【题型】选择题　【知识点】立体几何　【难度】hard
如图, 在棱长为 1 的正方体 \(ABCD-A_1B_1C_1D_1\) 中, \(P\) 为棱 \(BB_1\) 的中点, \(Q\) 为正方形 \(BB_1C_1C\) 内一动点（含边界）, 则下列说法中不正确的是（）

A. 若 \(D_1Q \parallel\) 平面 \(A_1PD\), 则动点 \(Q\) 的轨迹是一条线段

B. 不存在 \(Q\) 点, 使得 \(D_1Q \perp\) 平面 \(A_1PD\)

C. 当且仅当 \(Q\) 点落在棱 \(CC_1\) 上某点处时, 三棱锥 \(Q-A_1PD\) 的体积最大

D. 若 \(D_1Q = \frac{\sqrt{6}}{2}\), 那么 \(Q\) 点的轨迹长度为 \(\frac{\sqrt{2}}{2}\pi\)
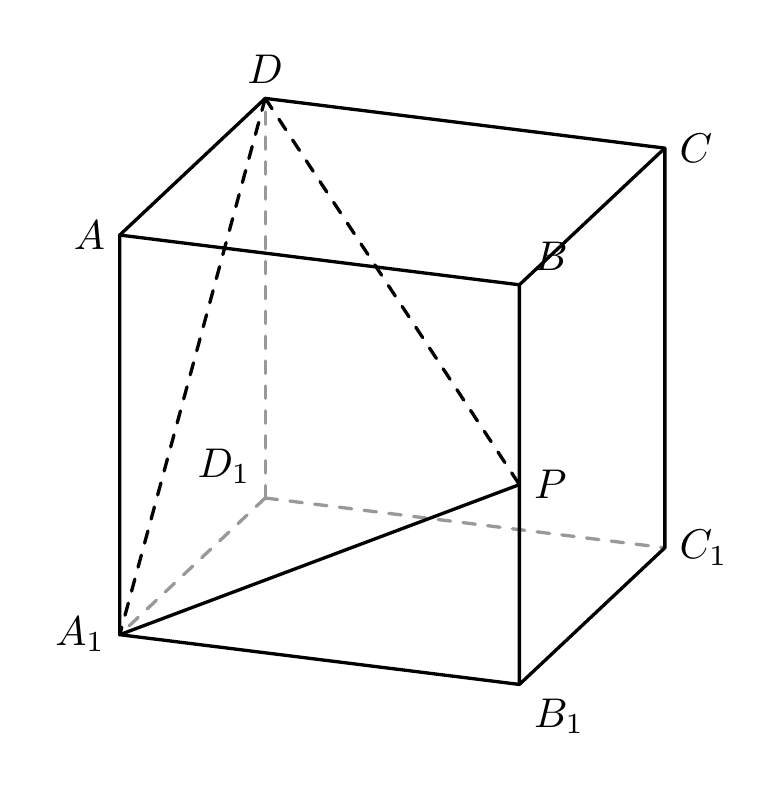
【解答】
【答案】D

【分析】利用线面平行与面面平行的判定定理与性质定理判断 A；建立空间直角坐标系，求得平面 \(A_1PD\) 的法向量，从而利用线面垂直的向量表示可判断 B；利用空间向量法求得点 \(Q\) 到平面 \(A_1PD\) 的距离关于 \(x,z\) 的表达式，分类讨论 \(x+z\) 的取值范围求得三棱锥 \(Q-A_1PD\) 的体积，从而判断 C；利用勾股定理求得 \(C_1Q\) 为定值，从而判断 \(Q\) 的轨迹，进而求其长度判断 D.

【详解】选项 A，分别取 \(B_1C_1, CC_1\) 中点 \(E,F\)，连接 \(D_1E,D_1F,EF,PF\)，

由 \(PF\) 与 \(B_1C_1\)，\(A_1D_1\) 平行且相等得平行四边形 \(A_1PFD_1\)，

所以 \(D_1F \parallel A_1P\)，又 \(D_1F \not\subset\) 平面 \(A_1DP\)，\(A_1P \subset\) 平面 \(A_1DP\)，所以 \(D_1F \parallel\) 平面 \(A_1DP\)，

同理 \(EF \parallel\) 平面 \(A_1DP\)，又 \(EF \cap D_1F = F, EF, D_1F \subset\) 平面 \(D_1EF\)，

所以平面 \(D_1EF \parallel\) 平面 \(A_1DP\)，

当 \(Q \in EF\) 时，\(D_1Q \subset\) 平面 \(D_1EF\)，

所以 \(D_1Q \parallel\) 平面 \(A_1DP\)，即 \(Q\) 点轨迹是线段 \(EF\)，故 A 正确；

选项 B，以 \(D_1\) 为原点，\(D_1A_1,D_1C_1,DC\) 分别为 \(x,y,z\) 轴建立空间直角坐标系，

则 \(A_1(1,0,0), D(0,0,1), P\left(1,1,\frac{1}{2}\right)\)，设 \(Q(x,1,z)(0 \leq x,z \leq 1)\)，

则 \(\overrightarrow{A_1D} = (-1,0,1), \overrightarrow{A_1P} = \left(0,1,\frac{1}{2}\right), \overrightarrow{D_1Q} = (x,1,z)\)，

设 \(\vec{m} = (a,b,c)\) 是平面 \(A_1PD\) 的一个法向量，则
\[
\begin{cases}
\vec{m} \cdot \overrightarrow{A_1D} = -a + c = 0 \\
\vec{m} \cdot \overrightarrow{A_1P} = b + \frac{1}{2}c = 0
\end{cases},
\]

取 \(c=1\)，则 \(\vec{m} = \left(1,-\frac{1}{2},1\right)\)，

若 \(D_1Q \perp\) 平面 \(A_1PD\)，则 \(\overrightarrow{D_1Q} \parallel \vec{m}\)，

所以存在 \(\lambda \in \mathbb{R}\)，使得 \(\overrightarrow{D_1Q} = \lambda \vec{m}\)，则
\[
\begin{cases}
x = \lambda \\
1 = -\frac{\lambda}{2} \\
z = \lambda
\end{cases},
\]
解得 \(x = z = -2 \notin [0,1]\)，

因此正方形 \(B_1C_1CB\) 内（含边界）不存在点 \(Q\)，使得 \(D_1Q \perp\) 平面 \(A_1PD\)，故 B 正确；

选项 C，\(\triangle A_1PD\) 面积为定值，当且仅当点 \(Q\) 到平面 \(A_1PD\) 的距离最大时，

三棱锥 \(Q-A_1PD\) 的体积最大，又 \(\overrightarrow{A_1Q} = (x-1,1,z)\)，

则 \(Q\) 到平面 \(A_1PD\) 的距离为 \(d = \frac{|\overrightarrow{A_1Q} \cdot \vec{m}|}{|\vec{m}|} = \frac{2}{3}\left|x + z - \frac{3}{2}\right|\)，

当 \(0 \leq x+z \leq \frac{3}{2}\) 时，\(d = \frac{2}{3}\left[\frac{3}{2} - (x+z)\right]\)，则当 \(x+z=0\) 时，\(d\) 有最大值 \(1\)；

当 \(\frac{3}{2} \leq x+z \leq 2\) 时，\(d = \frac{2}{3}\left[(x+z) - \frac{3}{2}\right]\)，则当 \(x+z=2\) 时，\(d\) 有最大值 \(\frac{1}{3}\)，

综上，当 \(x+z=0\) 时，\(d\) 取得最大值 \(1\)，

即 \(Q\) 与 \(C_1\) 重合时，\(d\) 取得最大值，三棱锥 \(Q-A_1PD\) 的体积最大，故 C 正确；

选项 D，\(D_1C_1 \perp\) 平面 \(BB_1C_1C, CQ \subset\) 平面 \(BB_1C_1C\)，所以 \(D_1C_1 \perp C_1Q\)，

所以 \(C_1Q = \sqrt{D_1Q^2 - D_1C_1^2} = \sqrt{\left(\frac{\sqrt{6}}{2}\right)^2 - 1^2} = \frac{\sqrt{2}}{2}\)，

所以 \(Q\) 点轨迹是以 \(C_1\) 为圆心，\(\frac{\sqrt{2}}{2}\) 为半径的圆弧，圆心角是 \(\frac{\pi}{2}\)，

则其轨迹长度为 \(\frac{1}{4} \times 2\pi \times \frac{\sqrt{2}}{2} = \frac{\sqrt{2}}{4}\pi\)，故 D 错误.

故选：D.
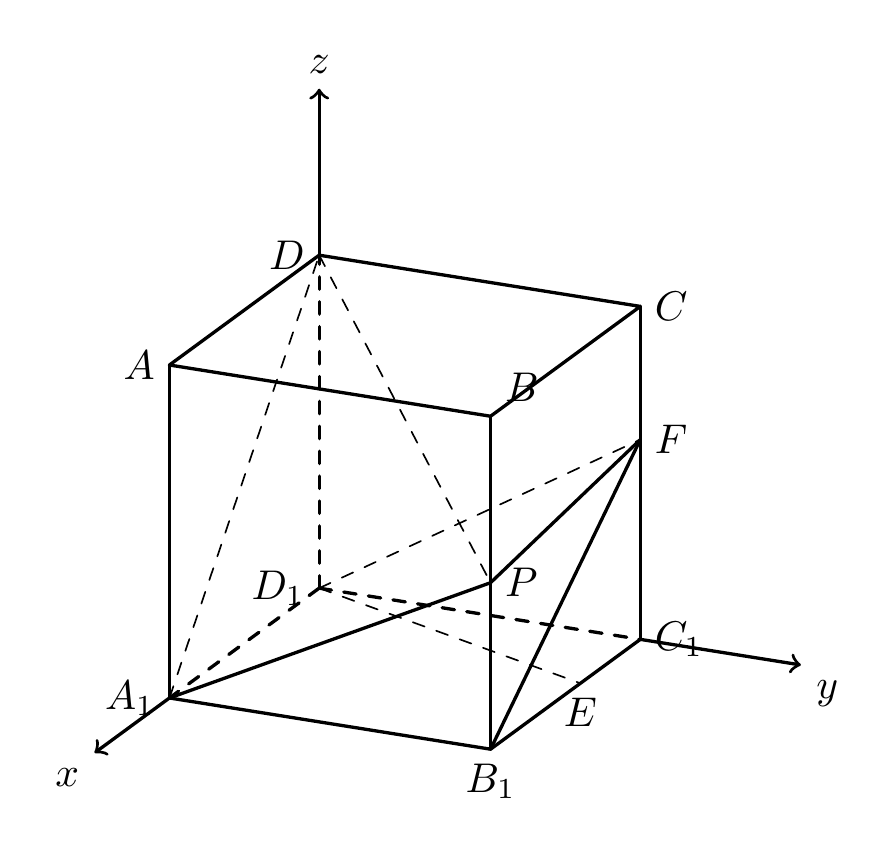